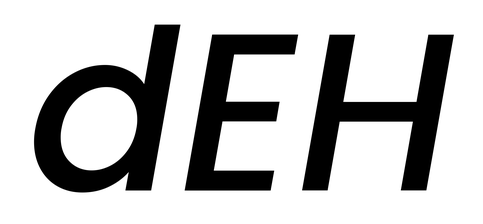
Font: Poppins-MediumItalic